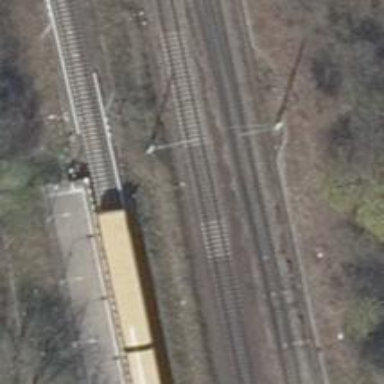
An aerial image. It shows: Electrified contact line.